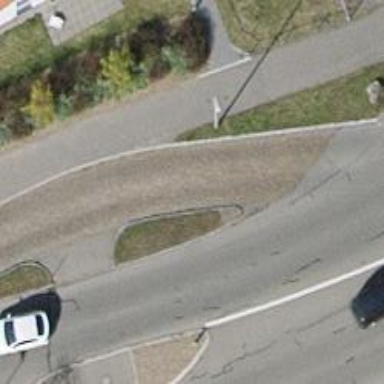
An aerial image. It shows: Service road with sett surface.